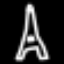
Label: The Eiffel Tower